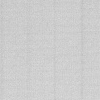
Atmospheric dust classification: dusty